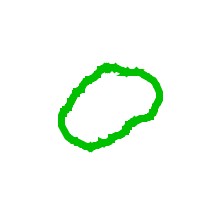
Shape: circle